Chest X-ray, AP view. Patient: 26 years old, sex F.
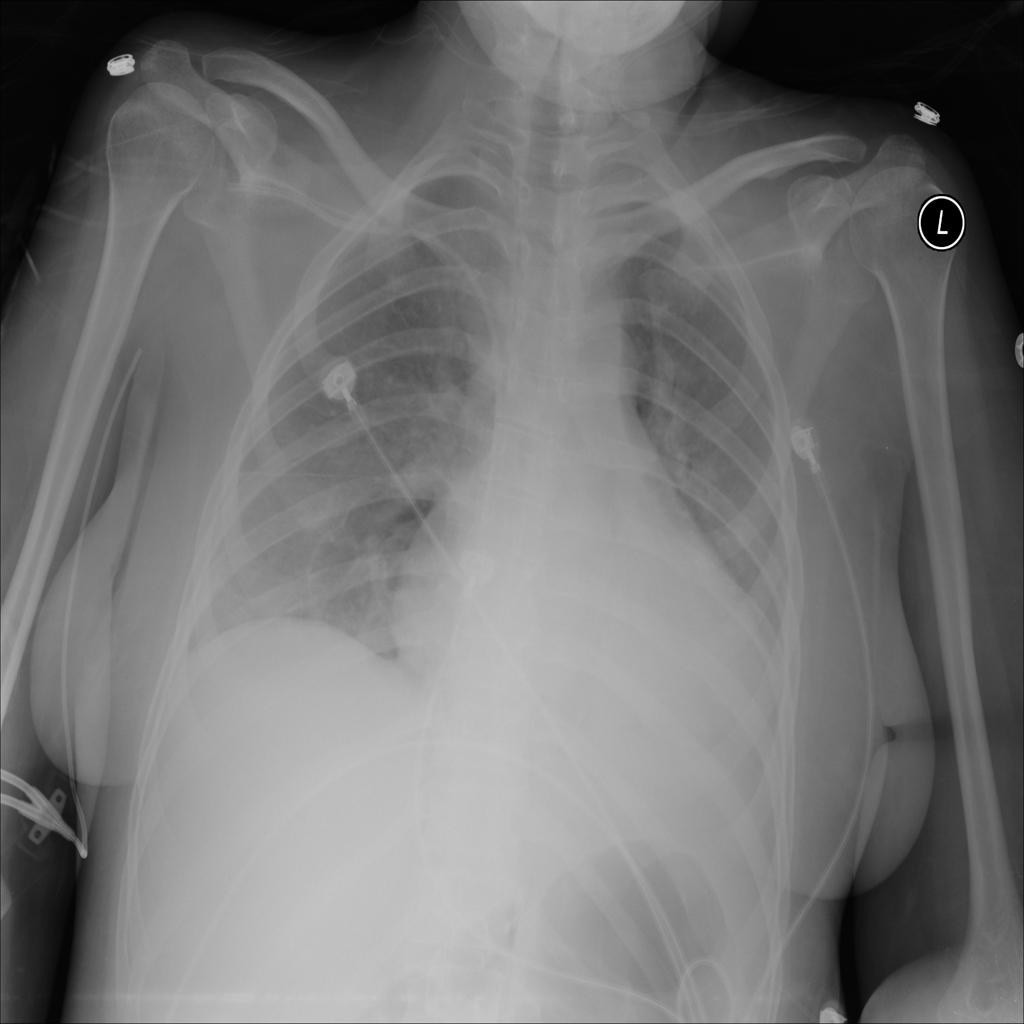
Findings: Edema, Pleural_Thickening